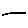
Label: line